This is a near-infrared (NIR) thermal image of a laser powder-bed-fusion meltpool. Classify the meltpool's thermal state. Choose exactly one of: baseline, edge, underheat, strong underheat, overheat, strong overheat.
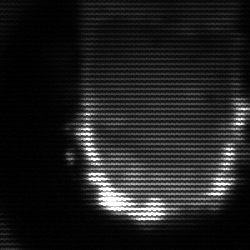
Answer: baseline